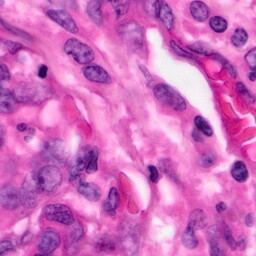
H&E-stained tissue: Pancreatic